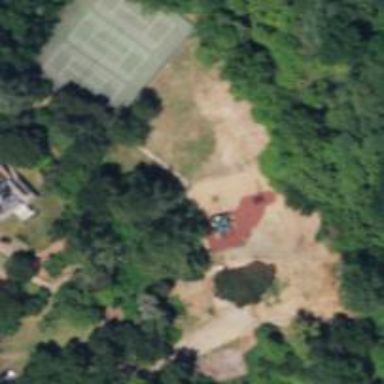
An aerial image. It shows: Tennis court in leisure pitch.